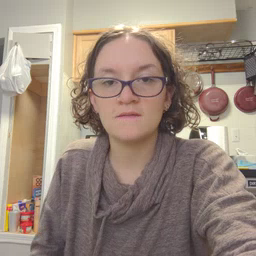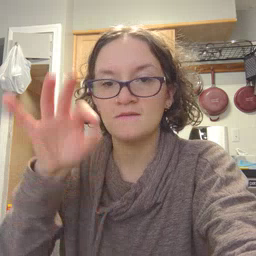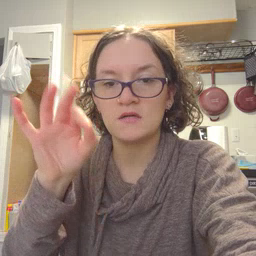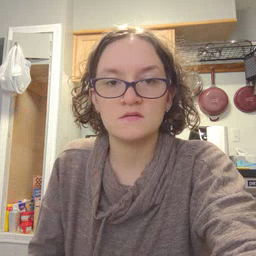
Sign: find